Question: I have made a script which reads all CSV files from a folder, puts the data to my database and moves all the csv file to another folder afterward.
I get emails with tables which are meant to put it into a CSV file, I am trying to create a script which reads my mail, only shows the emails with tables and converts the text into a CSV file, moves the file to my folder, reads it and transfers the data. The biggest part is done already, but I am struggling with this bit.
After filtering the mail and having the table, I took away the HTML tags '(<table>, <p>, <tr> etc.)' I am replacing the '</td>' with tabs because it has to separate the rows, but on the last '</td>' it also adds a tab and that makes my script unable to read the CSV files because the separator are tabs and on the last tab there is no value given.
This is my HTML table after removing all the tags with string and preg replace, and as you see, it has a tab on the end (Sorry for hiding some text)

I have tried some rtrims and substr, but I haven't been able to be doing this for each line.
'echo substr($key, 0, -1);' Only takes away the tab on the last line, it is 1 full string so I am not sure if it is possible.
If any more code is needed then I'd like to hear it.
Sorry for the long question, any help would be appreciated!
Thanks =)
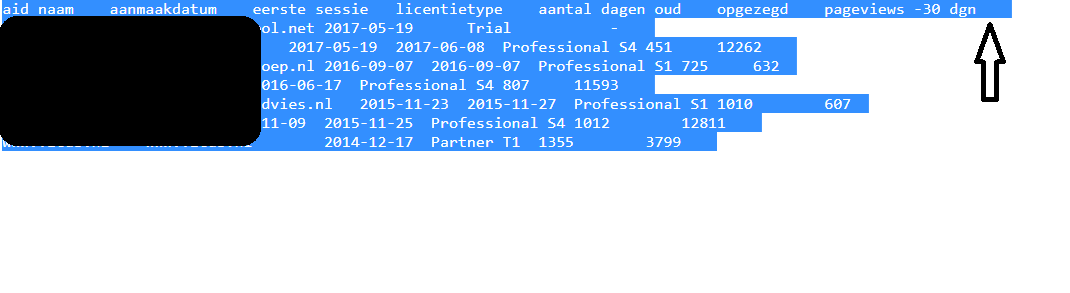
Answer: I have solved my own question.
I am replacing all my '<td>' with tabs, and every 8th tab gets replaced with nothing, so I'm removing it.
This is the code that I've used:
'''
$res_str = array_chunk(explode(" ",$outputstr),8);
foreach( $res_str as &$val){
$val = implode(" ",$val);
}
echo implode("",$res_str);
'''
I'm so happy actually, took me so long to first even analyze the problem for not being able to read the CSV file and then fixing it.